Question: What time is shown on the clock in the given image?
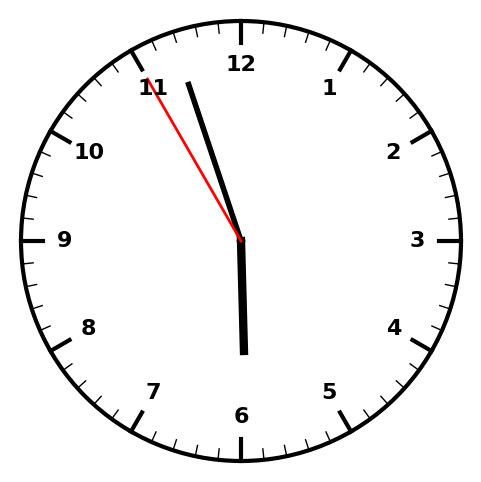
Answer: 05:56:55